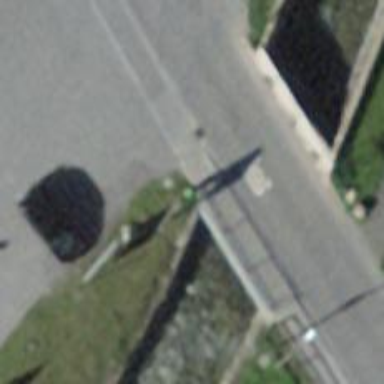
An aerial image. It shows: Residential road with paved surface that features bridge.